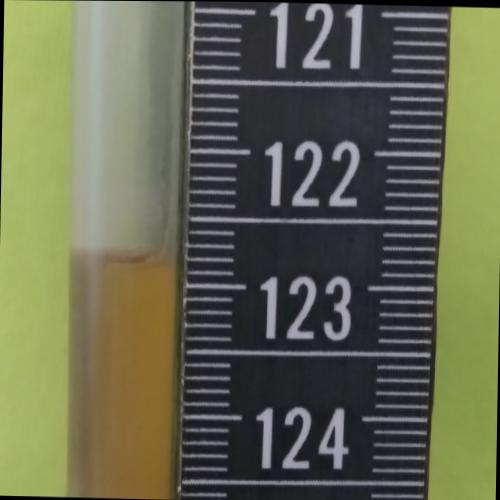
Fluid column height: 122.8 cm